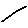
Label: line